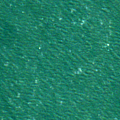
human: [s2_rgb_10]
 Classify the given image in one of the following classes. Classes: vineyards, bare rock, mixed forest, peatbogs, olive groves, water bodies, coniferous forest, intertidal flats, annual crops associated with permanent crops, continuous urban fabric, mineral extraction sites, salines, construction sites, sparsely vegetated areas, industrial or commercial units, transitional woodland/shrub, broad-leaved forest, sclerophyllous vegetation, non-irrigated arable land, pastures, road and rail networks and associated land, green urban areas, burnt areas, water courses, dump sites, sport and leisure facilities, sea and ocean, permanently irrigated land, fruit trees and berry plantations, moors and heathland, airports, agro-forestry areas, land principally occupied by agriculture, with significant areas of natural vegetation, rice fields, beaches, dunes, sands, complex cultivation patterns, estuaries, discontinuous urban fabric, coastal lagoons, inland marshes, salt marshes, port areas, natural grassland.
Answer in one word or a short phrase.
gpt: sea and ocean